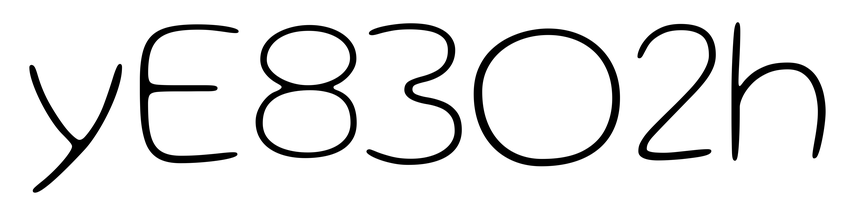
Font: Gluten_Thin